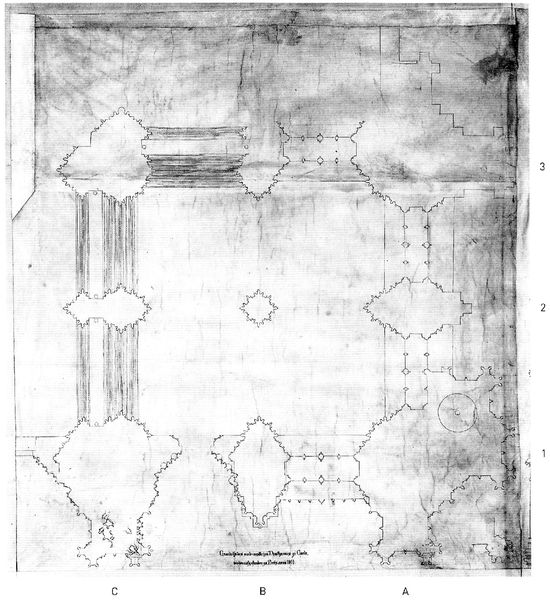
Titel: Kölner Dom St. Peter und Maria
Standort: Köln, Dom (EU - D - NRW)
Schlagwörter: weiß, landschaft, mitte, schwarz, säulen, zeichnung, gebäude, muster, architektur, kirche, schrift, linien, stuck, umriss, radierung, schwarzweiß, bleistift, entwurf, plan, landkarte, quadrat, quadratisch, grundriss, wissenschft, säulenbasen, befundplan